Interaction volume radius: 10 \u00c5
Interaction volume height: 25 \u00c5
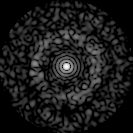
Disorder parameter: 0.8422